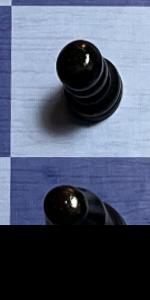
Label: Bishop_Black